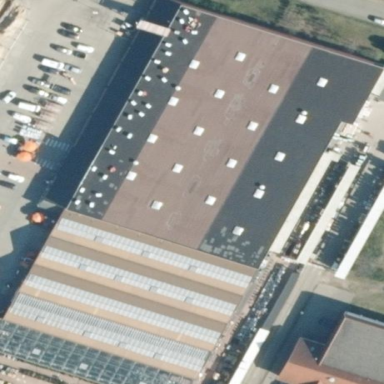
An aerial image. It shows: Commercial building.